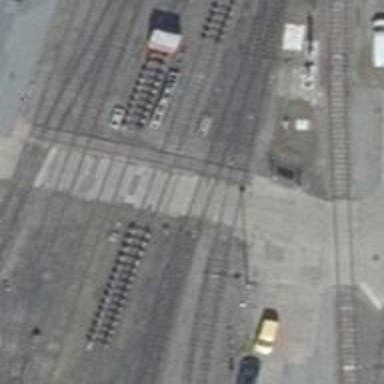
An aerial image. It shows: Railway level crossing.